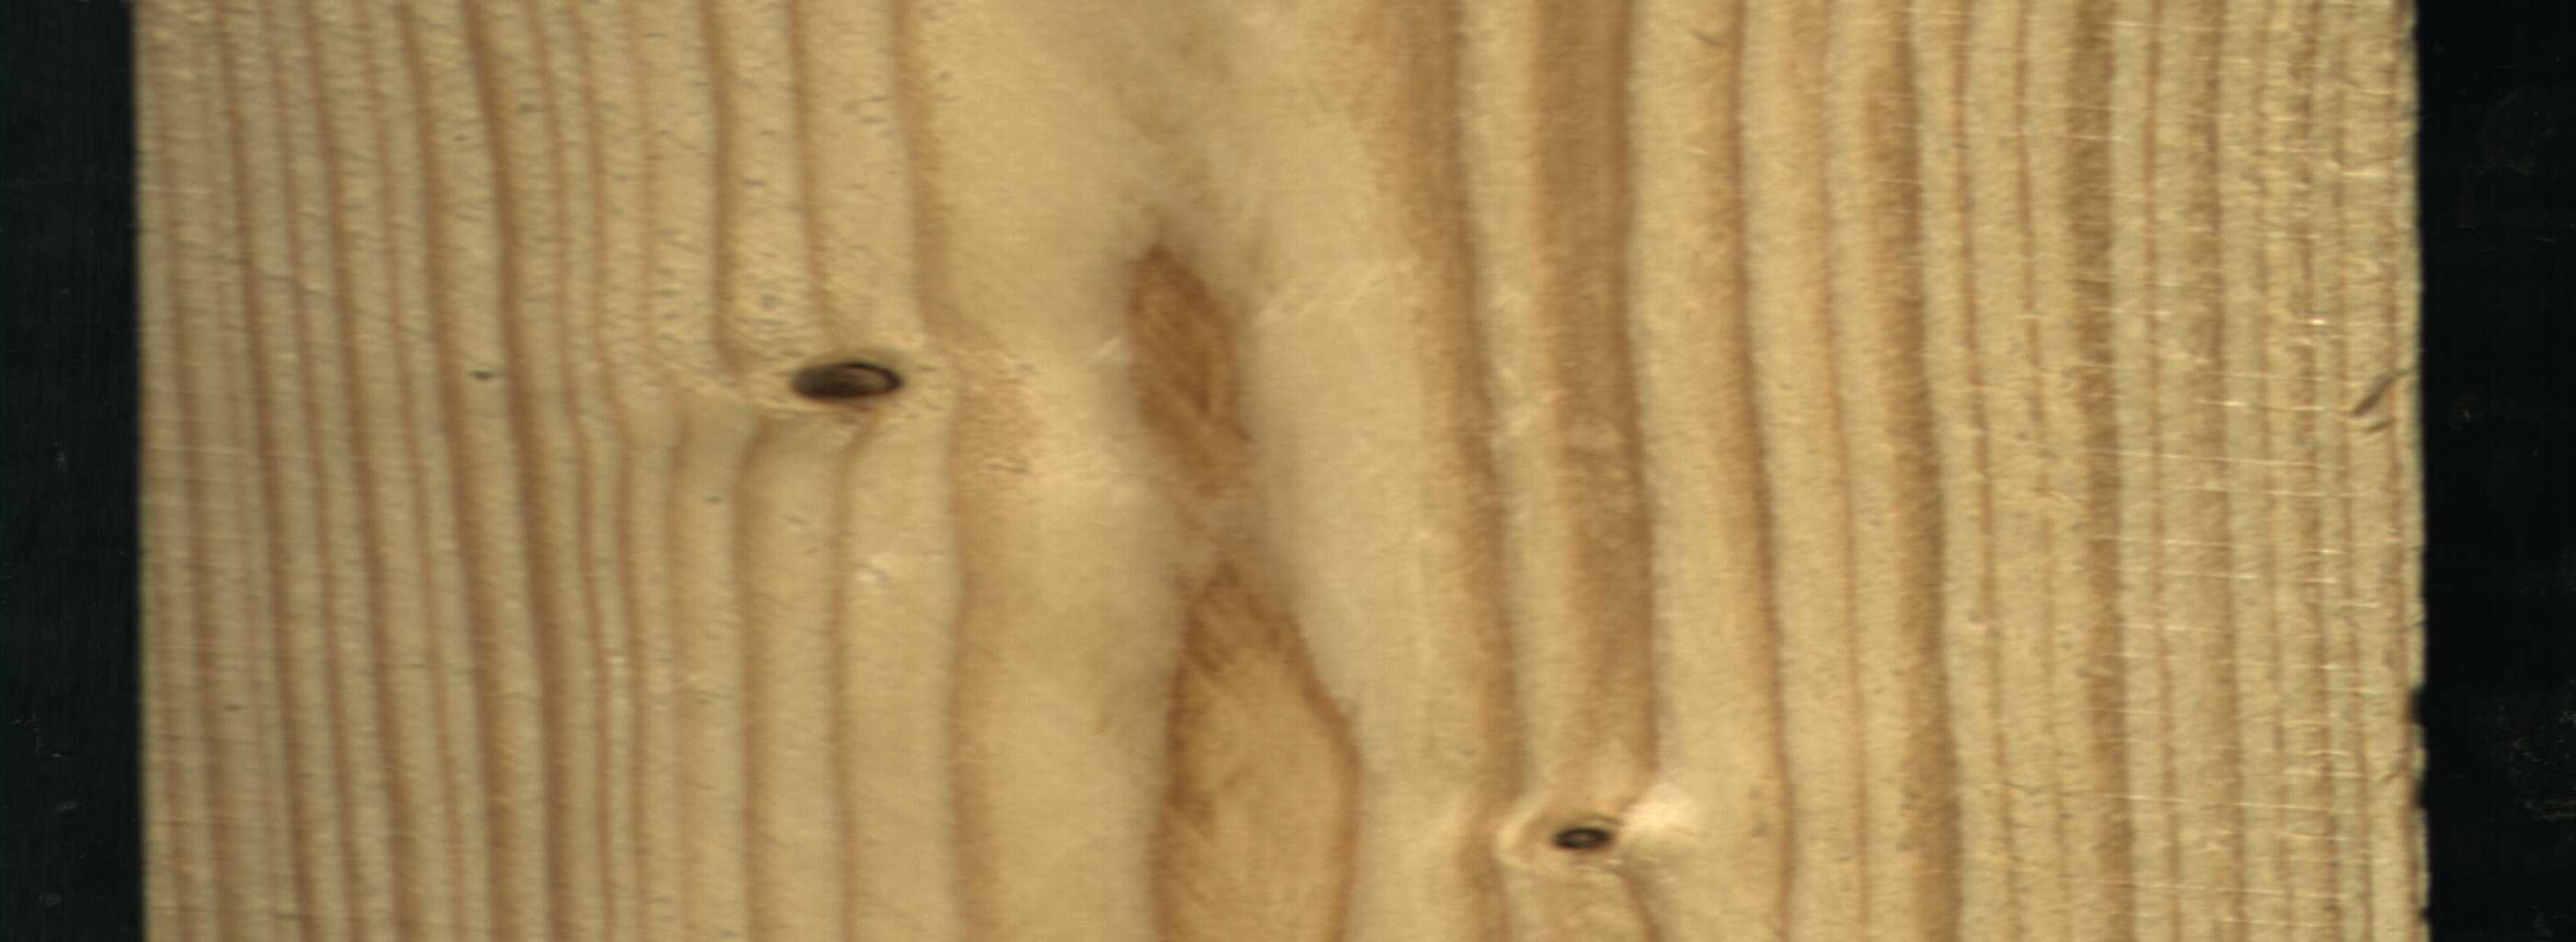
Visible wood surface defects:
Dead_Knot
Dead_Knot